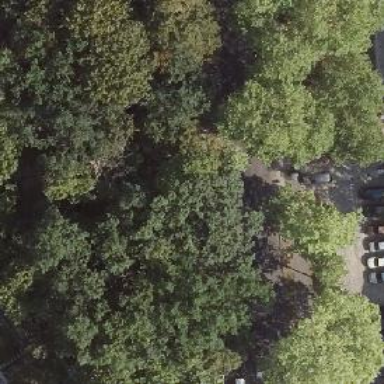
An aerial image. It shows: Avenue of deciduous broadleaved trees.